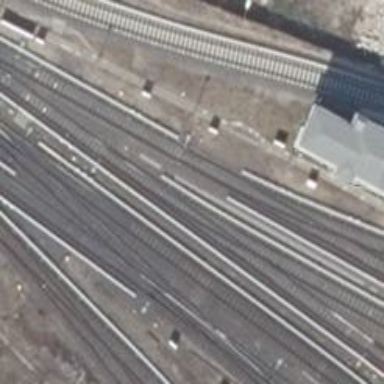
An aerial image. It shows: Yard used for service. The electrified light rail railway is visible.